Question: In my program I have to read voltage from a electric circuit which is measuring the strain in a object (I know I can read strain directly with DAQ assistant, but the teacher doesn't let me do it). In the beginning, there are no load in the object so the voltage should be zero, but the equipment isn't ideal and there is a offset value. How can I save it to subtract later? I have tried with case structures but it doesn't work.
Here is what I have:

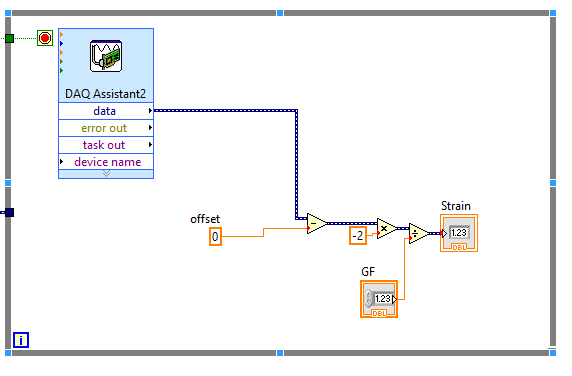
Answer: Just pass the offset using shift registers.
Here you can read about shift registers: <URL>